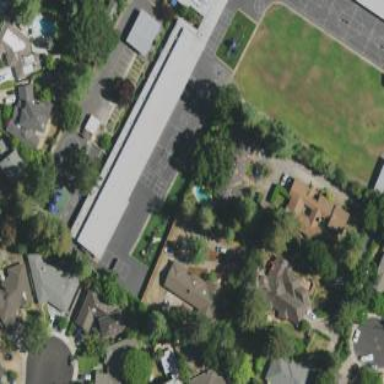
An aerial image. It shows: Asphalt schoolyard.